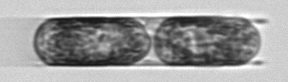
Label: Hemiaulus